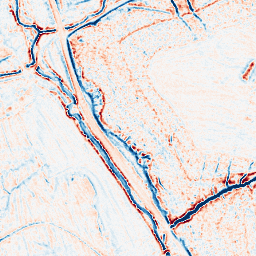
Category: edge_preserving
Decomposition family: bilateral
Decomposition parameters: d: 9
sigma_color: 100
sigma_space: 75
Upsampling method: sinc_hamming
Upsampling parameters: scale: 8
kernel_size: 16
Upsampling scale: 8